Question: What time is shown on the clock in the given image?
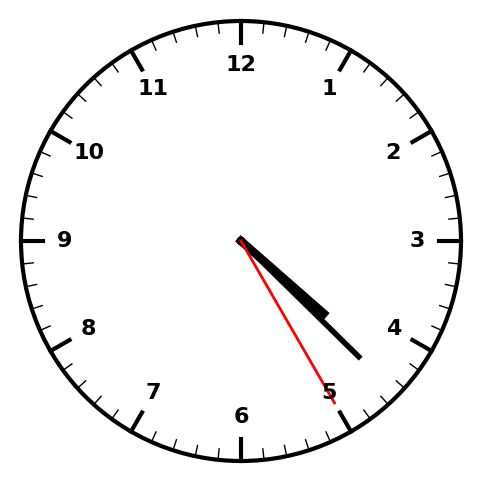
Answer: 04:22:25